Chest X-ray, AP view. Patient: 75 years old, sex F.
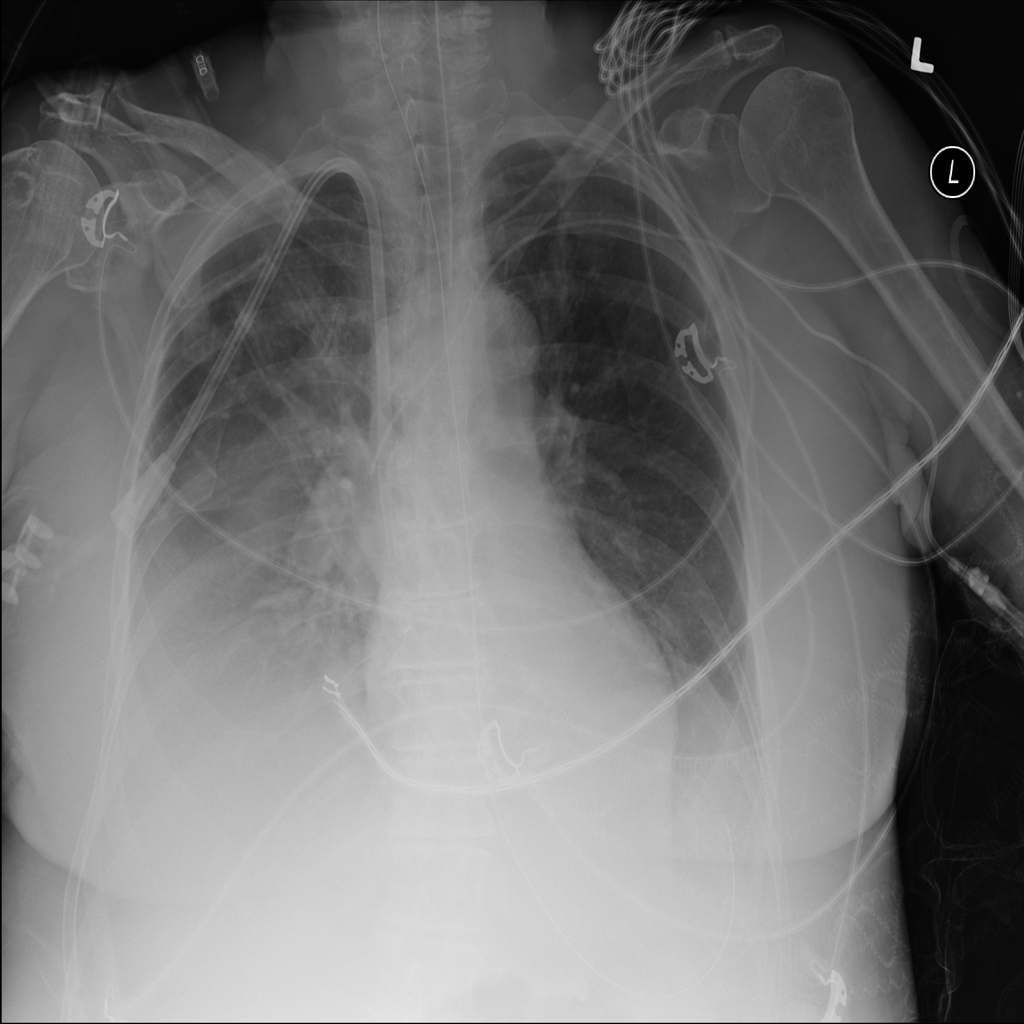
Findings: Effusion